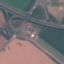
Label: Highway